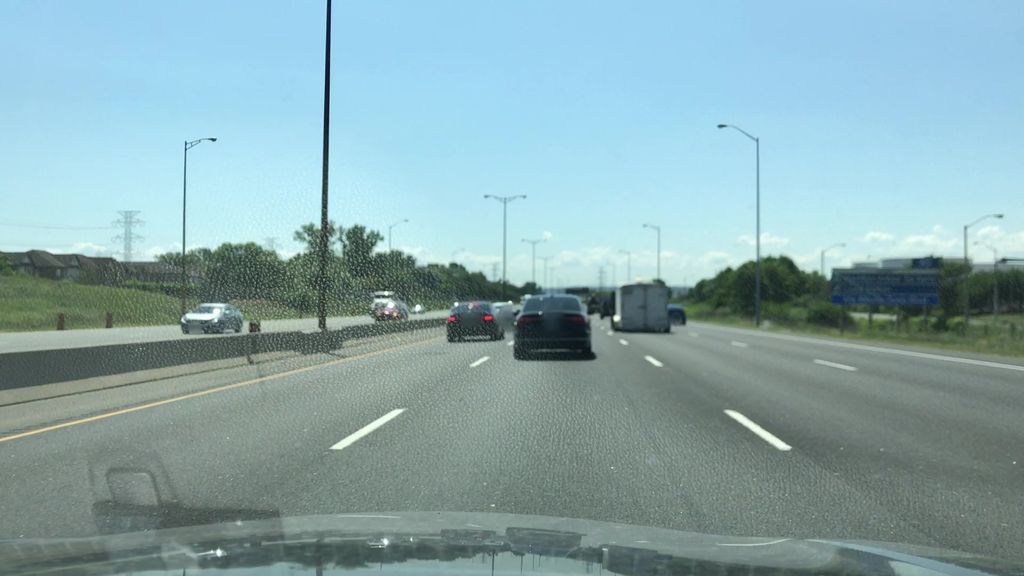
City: hamilton